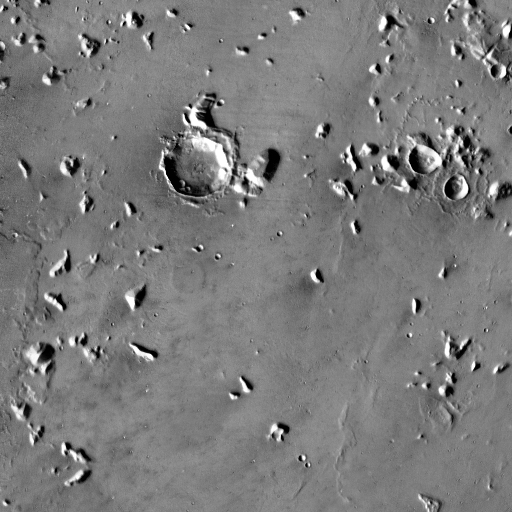
Crater classes present: Background, Other